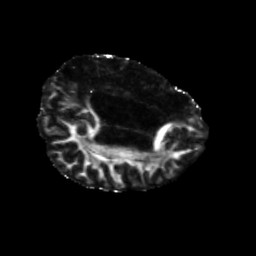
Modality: FA
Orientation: axial
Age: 48
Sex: male
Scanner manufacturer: siemens
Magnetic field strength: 3 T
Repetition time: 5.25 s
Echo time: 0.08 s